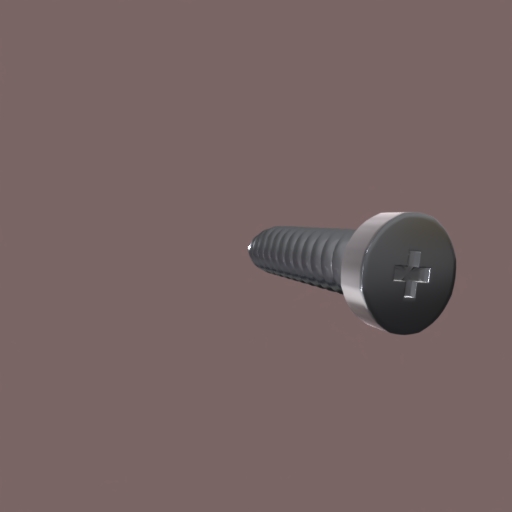
Label: screw